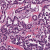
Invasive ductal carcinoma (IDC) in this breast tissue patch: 1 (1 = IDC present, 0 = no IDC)